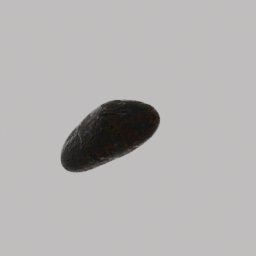
Label: nature